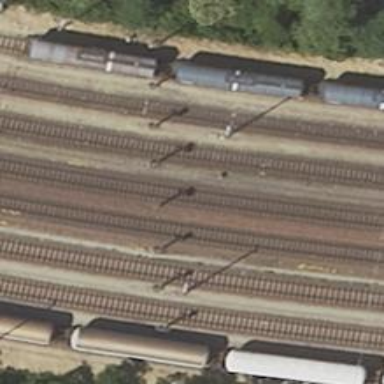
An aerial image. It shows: Railway signal.